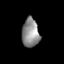
Tissue: lung
Cell type: T cells
Senescence score: 0.1925
Nuclear area (px): 492
Mean DAPI intensity: 140.317